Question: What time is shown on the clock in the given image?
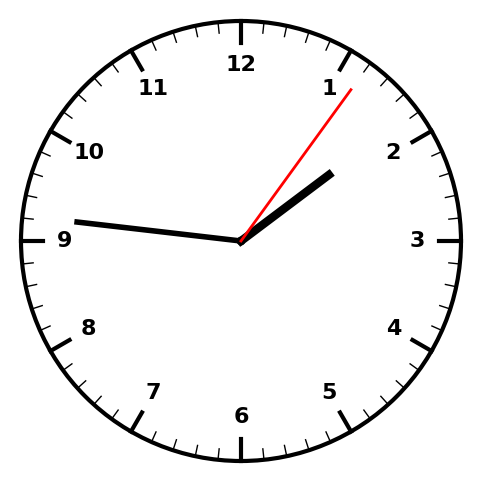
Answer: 01:46:06